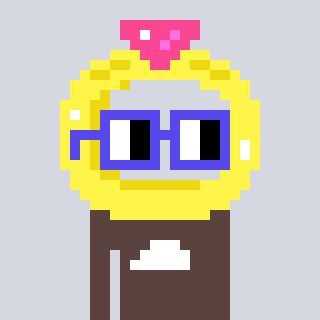
a pixel art character with square blue glasses, a ring-shaped head and a darkbrown-colored body on a cool background